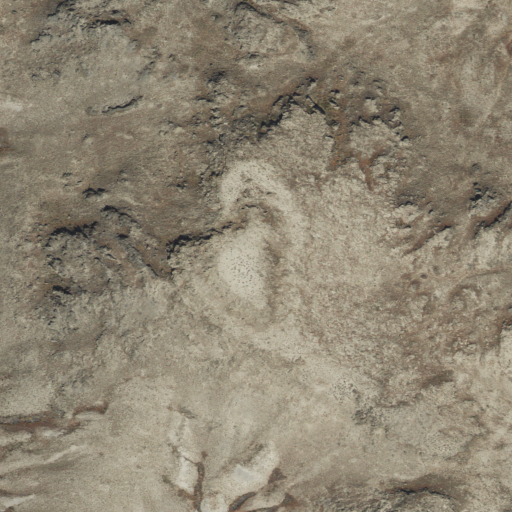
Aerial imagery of mountain in Utah named Hickman Knolls containing shrub and grassland